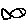
Label: fish